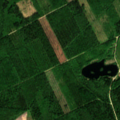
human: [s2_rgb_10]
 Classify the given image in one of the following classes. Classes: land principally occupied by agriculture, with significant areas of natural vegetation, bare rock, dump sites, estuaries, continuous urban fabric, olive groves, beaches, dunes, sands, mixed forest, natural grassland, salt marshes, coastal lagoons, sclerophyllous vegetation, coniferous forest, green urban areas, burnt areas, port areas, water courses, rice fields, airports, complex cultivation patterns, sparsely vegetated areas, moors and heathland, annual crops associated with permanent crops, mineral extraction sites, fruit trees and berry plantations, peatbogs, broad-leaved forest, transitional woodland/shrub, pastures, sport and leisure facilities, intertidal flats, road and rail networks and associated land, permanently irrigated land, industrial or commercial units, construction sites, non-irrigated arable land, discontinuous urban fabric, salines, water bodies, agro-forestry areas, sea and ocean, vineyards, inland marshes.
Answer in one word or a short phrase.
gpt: non-irrigated arable land, broad-leaved forest, coniferous forest, mixed forest